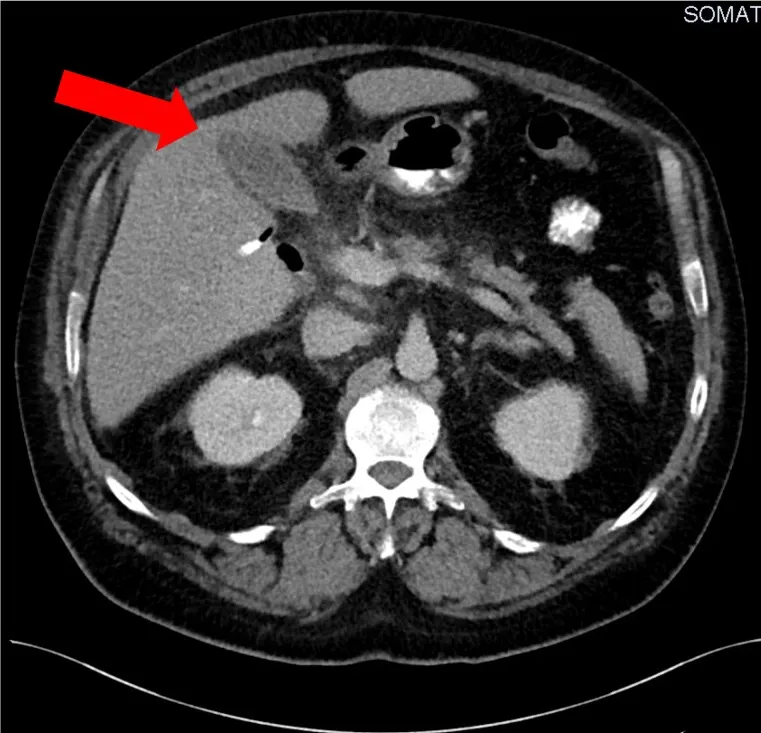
Preoperative computed tomography of the hepatic abscess (red arrow).
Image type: radiology (ct)